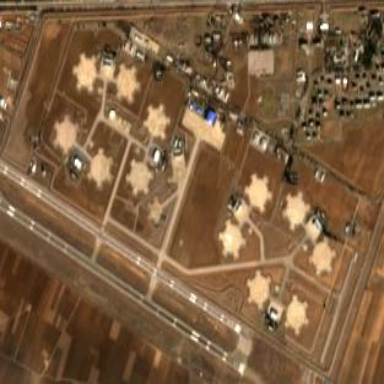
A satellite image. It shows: Military airfield designated for helicopters.